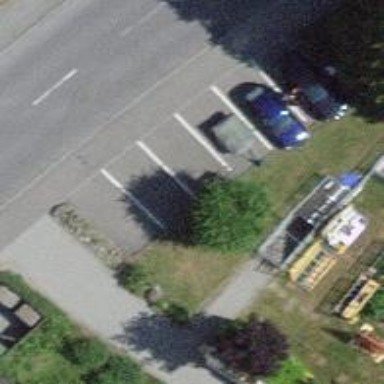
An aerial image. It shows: Parking available on the street side.